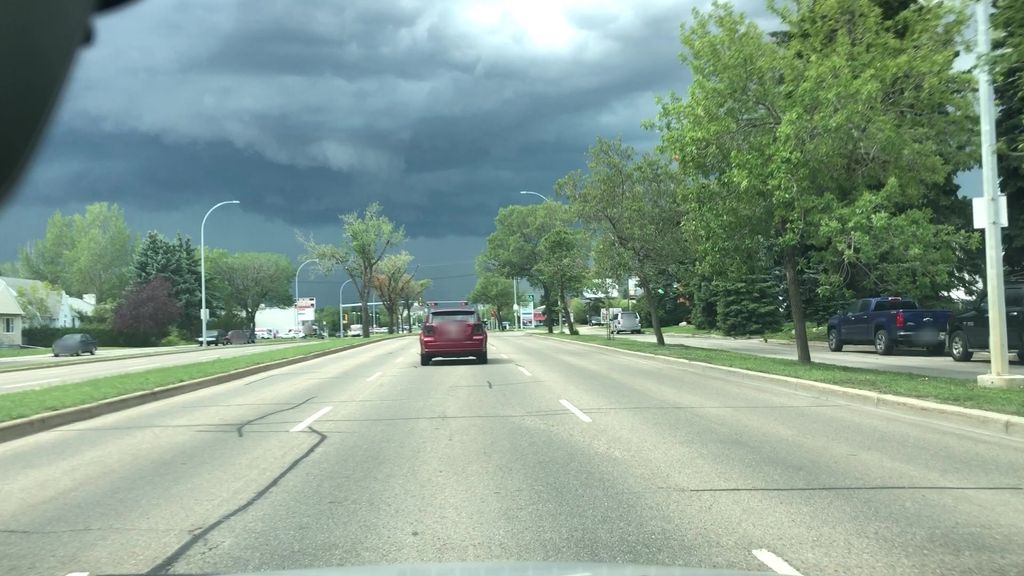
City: edmonton